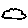
Label: cloud